Question: I am making a simple program that creates a 3x3 matrix of 'tkinter.Button()' and when a button is pressed it should display the "Clicked" text on it.
But the result seems like buttons that lie on the same column get bound to the same command - the one that targets the button of the last row of that column.
'''
from tkinter import *
root = Tk()
text = [[None]*3]*3
buttons = [[None]*3]*3
def action(i, j):
text[i][j].set('Clicked')
for i in range(3):
for j in range(3):
text[i][j] = StringVar()
text[i][j].set('(%d, %d)' % (i,j))
buttons[i][j] = Button(root, command = lambda i=i, j=j : action(i, j))
buttons[i][j].config(textvariable = text[i][j], width = 9, height = 5)
buttons[i][j].grid(row = i, column = j)
root.mainloop()
'''

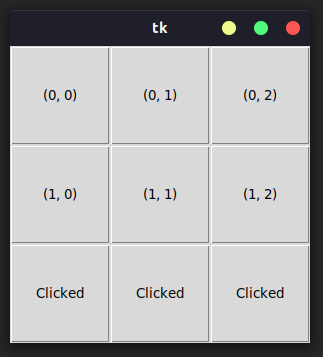
Answer: The problem is not in your commands, but in the way you create your lists.
When you multiply a list, you actually multiply a reference to this single list (see <URL>. You can see this when running the following code:
'''
text = [[None]*3]*3
print([id(x) for x in text])
'''
So when you change an item in one of the lists, the item is changed in all lists. Therefore your list doesn't look like '[[1,2,3],[4,5,6],[7,8,9]]', but like '[[7,8,9],[7,8,9],[7,8,9]]'. Then, when you think you set StringVar number 1, you actually set Stringvar number 7 so button number 7 is changed.
You can create three separate lists by using list comprehension instead of multiplication. As you can see with the following code, this produces three separate lists.
'''
text = [[None]*3 for _ in range(3)]
print([id(x) for x in text])
'''